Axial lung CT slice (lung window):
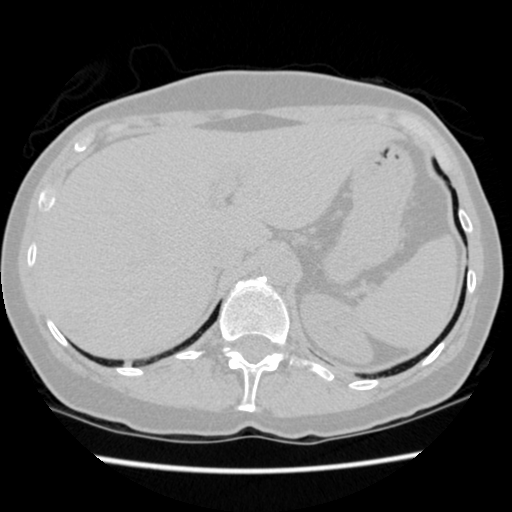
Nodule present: no